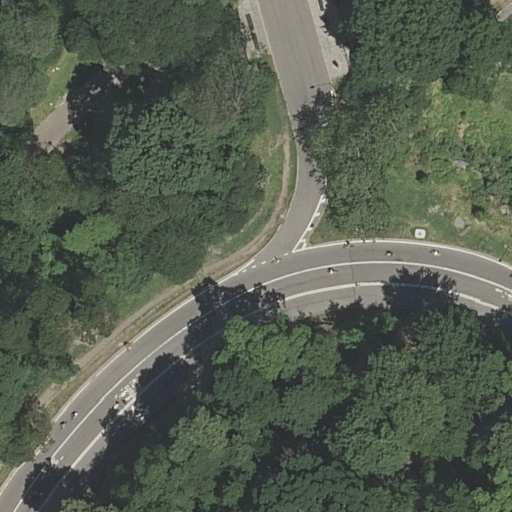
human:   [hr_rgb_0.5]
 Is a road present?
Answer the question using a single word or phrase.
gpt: yes

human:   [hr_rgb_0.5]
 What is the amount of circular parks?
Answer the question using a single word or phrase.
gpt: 0

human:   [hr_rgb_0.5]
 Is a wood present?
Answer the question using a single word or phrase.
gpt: yes

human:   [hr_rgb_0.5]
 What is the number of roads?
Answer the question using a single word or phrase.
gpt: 7

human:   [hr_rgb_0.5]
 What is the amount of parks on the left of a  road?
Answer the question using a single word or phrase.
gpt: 0

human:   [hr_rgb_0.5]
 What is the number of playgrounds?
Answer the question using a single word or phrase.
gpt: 1

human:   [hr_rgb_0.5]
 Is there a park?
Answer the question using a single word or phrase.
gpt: yes

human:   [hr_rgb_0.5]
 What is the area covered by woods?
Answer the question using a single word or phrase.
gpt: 287m2

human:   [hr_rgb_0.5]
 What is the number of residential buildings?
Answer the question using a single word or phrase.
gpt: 0

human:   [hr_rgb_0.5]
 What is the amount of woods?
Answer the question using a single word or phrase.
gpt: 1

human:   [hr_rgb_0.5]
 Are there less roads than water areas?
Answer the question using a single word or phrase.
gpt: no

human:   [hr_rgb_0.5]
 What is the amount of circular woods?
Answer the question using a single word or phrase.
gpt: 0

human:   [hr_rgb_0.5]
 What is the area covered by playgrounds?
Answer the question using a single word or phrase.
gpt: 54m2

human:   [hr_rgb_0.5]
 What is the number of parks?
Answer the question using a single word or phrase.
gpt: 1

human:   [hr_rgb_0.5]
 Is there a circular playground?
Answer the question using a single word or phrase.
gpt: no

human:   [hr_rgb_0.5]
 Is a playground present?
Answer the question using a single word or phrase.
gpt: yes

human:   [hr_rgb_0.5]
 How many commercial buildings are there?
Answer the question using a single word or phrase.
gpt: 0

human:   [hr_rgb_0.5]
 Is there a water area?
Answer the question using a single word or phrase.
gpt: no

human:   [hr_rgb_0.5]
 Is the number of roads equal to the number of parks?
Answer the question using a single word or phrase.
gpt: no

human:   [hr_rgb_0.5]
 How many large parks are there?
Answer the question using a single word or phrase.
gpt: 1

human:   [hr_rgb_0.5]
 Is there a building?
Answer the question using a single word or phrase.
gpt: no

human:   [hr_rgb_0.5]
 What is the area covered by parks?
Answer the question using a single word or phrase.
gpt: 3615m2

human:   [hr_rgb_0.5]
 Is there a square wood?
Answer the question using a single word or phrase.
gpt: no

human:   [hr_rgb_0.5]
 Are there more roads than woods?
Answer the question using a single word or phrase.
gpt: yes

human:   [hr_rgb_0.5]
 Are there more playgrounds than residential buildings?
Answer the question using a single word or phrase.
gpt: yes

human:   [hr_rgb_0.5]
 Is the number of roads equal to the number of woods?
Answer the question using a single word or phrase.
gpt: no

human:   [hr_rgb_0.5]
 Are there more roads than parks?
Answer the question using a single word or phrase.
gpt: yes

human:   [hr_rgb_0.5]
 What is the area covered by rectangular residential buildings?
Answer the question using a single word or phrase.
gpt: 0m2

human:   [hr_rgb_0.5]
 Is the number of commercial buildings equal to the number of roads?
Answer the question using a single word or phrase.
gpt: no

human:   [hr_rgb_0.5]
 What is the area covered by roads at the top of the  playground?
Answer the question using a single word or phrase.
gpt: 0m2

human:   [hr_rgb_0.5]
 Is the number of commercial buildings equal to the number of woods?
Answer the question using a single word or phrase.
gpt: no

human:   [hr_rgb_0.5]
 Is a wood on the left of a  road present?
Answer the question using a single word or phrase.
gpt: yes

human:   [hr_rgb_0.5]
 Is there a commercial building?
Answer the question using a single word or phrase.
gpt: no

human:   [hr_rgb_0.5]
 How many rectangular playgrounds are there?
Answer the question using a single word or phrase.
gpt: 0

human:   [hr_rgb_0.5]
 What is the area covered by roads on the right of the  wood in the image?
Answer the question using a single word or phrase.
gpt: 0m2

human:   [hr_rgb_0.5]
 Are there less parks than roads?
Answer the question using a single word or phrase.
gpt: yes

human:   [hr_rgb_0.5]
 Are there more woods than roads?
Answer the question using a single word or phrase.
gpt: no

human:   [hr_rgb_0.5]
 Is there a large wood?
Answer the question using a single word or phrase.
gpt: no

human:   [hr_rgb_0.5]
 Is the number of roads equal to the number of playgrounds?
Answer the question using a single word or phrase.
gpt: no

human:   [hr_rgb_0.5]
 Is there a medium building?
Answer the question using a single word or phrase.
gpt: no

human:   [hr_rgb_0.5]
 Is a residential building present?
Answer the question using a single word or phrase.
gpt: no

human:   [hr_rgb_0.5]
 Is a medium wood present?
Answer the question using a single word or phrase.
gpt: yes

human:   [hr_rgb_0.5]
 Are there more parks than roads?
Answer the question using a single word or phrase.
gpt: no

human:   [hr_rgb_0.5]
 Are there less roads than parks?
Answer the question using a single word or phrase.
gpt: no

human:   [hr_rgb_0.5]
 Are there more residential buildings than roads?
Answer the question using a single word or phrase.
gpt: no

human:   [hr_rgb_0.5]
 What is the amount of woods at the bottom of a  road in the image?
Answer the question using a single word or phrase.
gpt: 1

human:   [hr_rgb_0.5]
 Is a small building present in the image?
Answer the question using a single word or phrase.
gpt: no

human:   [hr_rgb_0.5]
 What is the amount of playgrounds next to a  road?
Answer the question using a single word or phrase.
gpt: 1

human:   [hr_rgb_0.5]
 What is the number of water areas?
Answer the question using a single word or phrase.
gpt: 0

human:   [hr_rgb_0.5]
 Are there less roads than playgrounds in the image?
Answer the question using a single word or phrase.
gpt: no

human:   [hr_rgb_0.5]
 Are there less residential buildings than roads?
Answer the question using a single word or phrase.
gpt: yes

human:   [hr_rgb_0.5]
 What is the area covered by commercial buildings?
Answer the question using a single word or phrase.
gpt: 0m2

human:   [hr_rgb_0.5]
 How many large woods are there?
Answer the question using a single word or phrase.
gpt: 0

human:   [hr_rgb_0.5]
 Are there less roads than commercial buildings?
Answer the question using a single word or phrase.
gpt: no

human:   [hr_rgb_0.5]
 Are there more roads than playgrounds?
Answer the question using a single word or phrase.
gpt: yes

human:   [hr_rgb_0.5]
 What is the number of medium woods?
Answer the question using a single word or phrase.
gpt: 1

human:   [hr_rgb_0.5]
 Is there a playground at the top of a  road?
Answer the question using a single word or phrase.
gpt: yes

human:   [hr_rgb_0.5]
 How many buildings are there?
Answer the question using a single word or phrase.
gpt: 0

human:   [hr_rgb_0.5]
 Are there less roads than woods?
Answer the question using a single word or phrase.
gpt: no

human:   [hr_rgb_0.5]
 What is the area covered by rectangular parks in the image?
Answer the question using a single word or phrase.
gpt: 3615m2

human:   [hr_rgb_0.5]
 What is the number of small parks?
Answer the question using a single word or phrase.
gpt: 0

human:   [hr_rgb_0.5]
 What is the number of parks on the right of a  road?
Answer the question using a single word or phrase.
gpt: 1

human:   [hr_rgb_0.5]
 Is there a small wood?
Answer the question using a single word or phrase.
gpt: no

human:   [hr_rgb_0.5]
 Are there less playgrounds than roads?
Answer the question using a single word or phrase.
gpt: yes